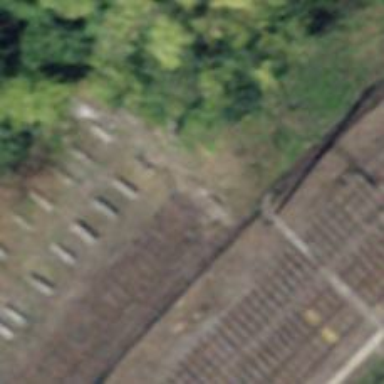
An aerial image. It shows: Railway buffer stop.